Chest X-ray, AP view. Patient: 25 years old, sex F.
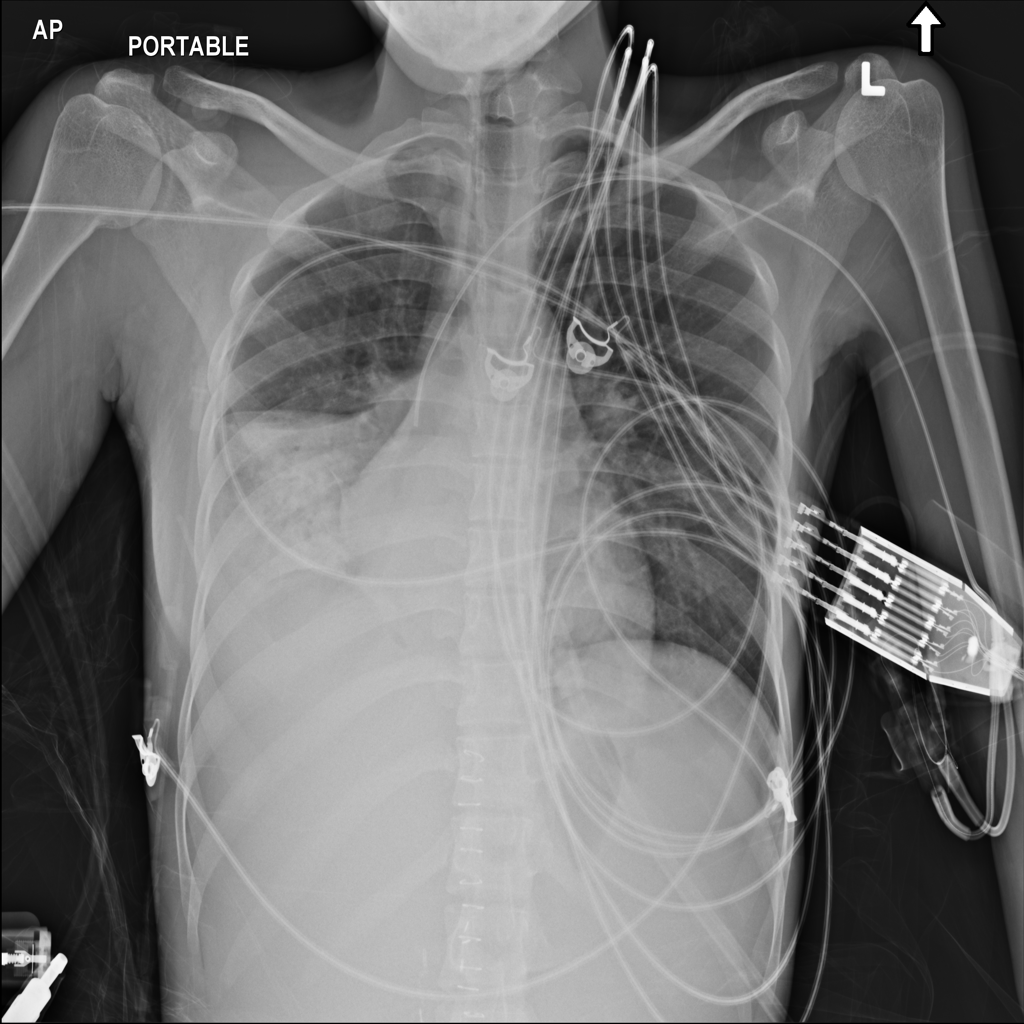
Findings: Consolidation